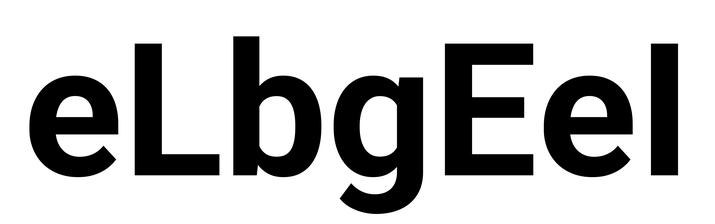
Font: Roboto_Bold